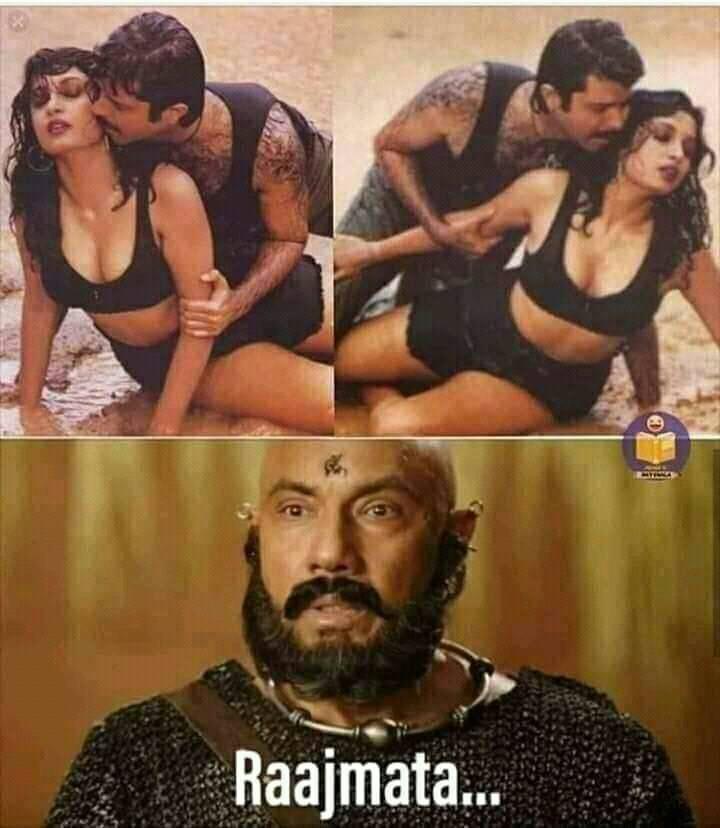
Caption: Raajmata....
Label: hate